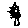
Label: tree